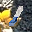
Label: 1